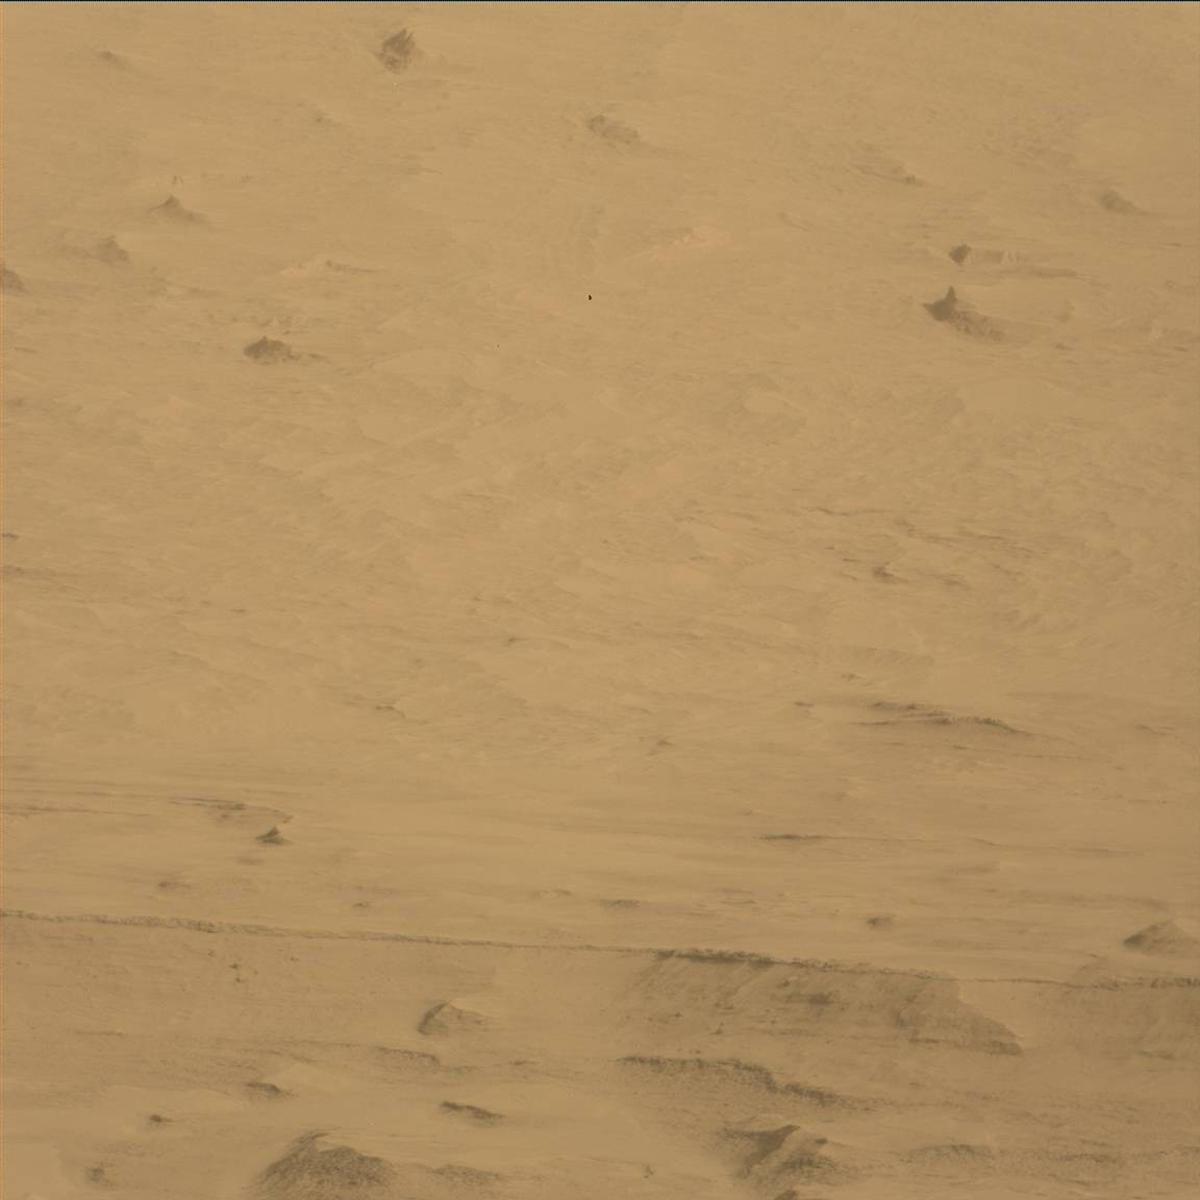
Terrain classes present: Ridge